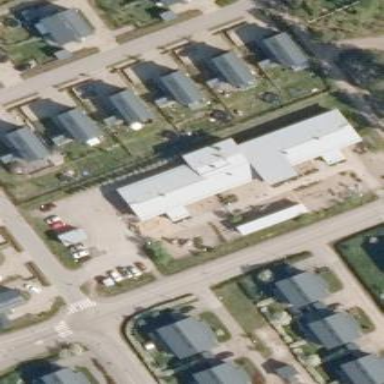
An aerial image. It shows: Building.